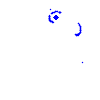
Particle: electron